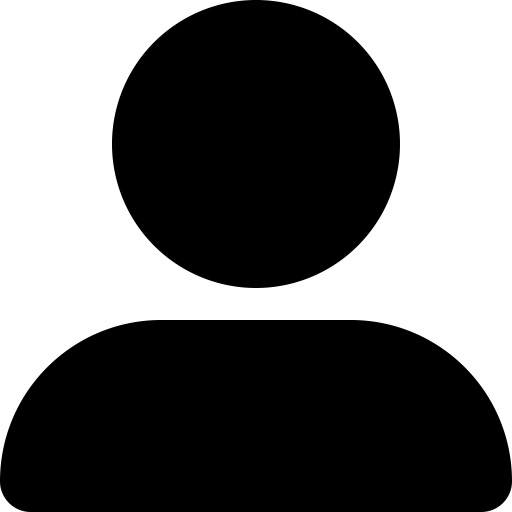
Tags: icon, FontAwesome, fa-icon, solid, user, large